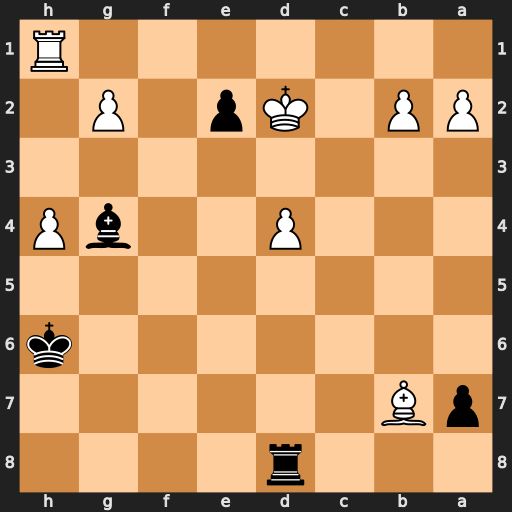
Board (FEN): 3r4/pB6/7k/8/3P2bP/8/PP1Kp1P1/7R
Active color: b
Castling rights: -
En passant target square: -
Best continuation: Rxd4+ Kc2 Rd1